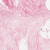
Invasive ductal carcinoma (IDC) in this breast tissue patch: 0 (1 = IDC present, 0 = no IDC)